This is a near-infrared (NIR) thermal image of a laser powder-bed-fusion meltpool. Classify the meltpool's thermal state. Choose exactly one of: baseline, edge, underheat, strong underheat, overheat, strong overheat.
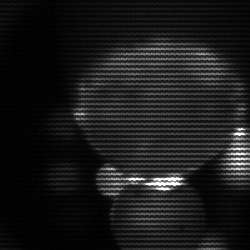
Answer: edge